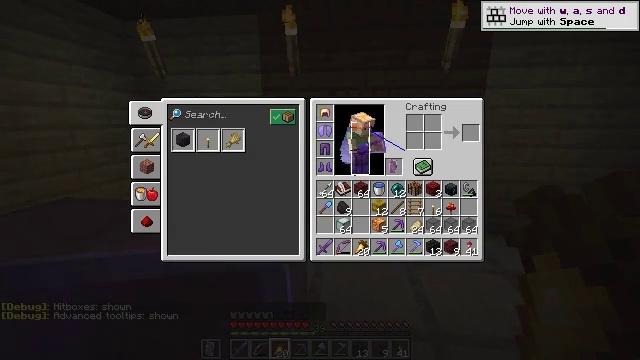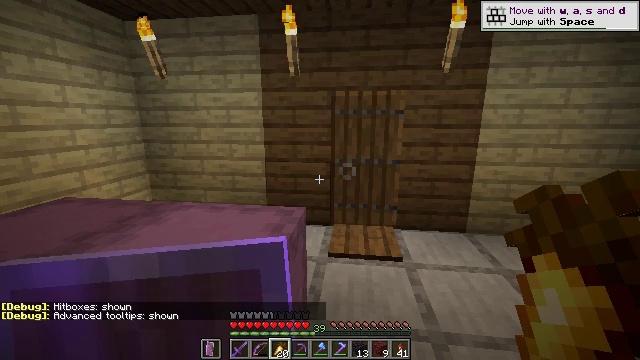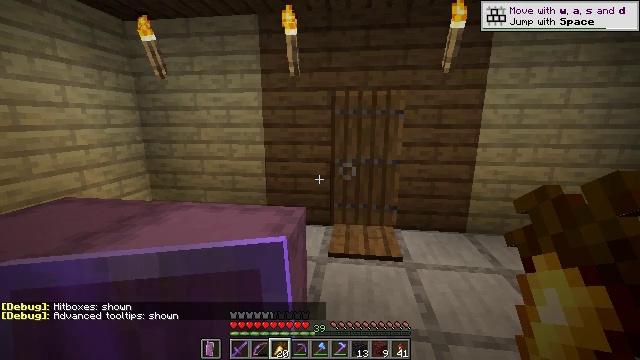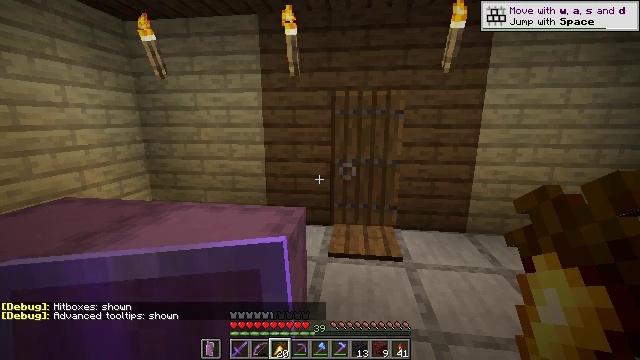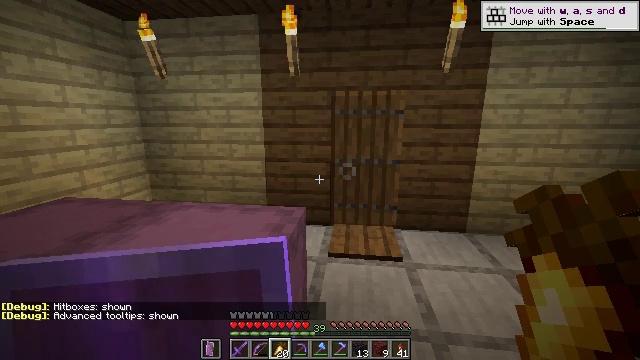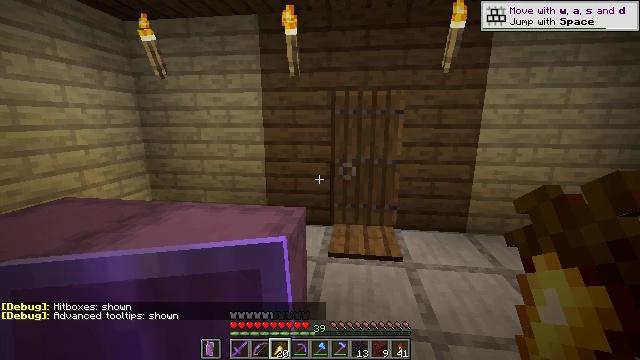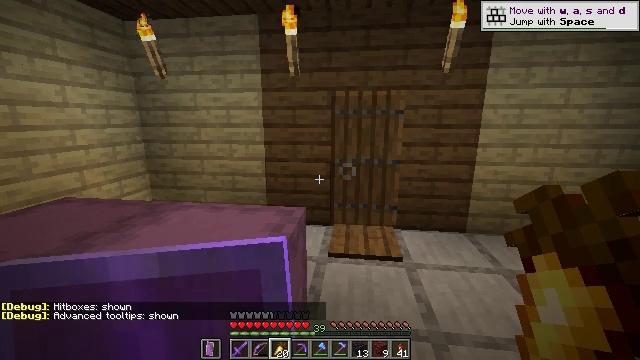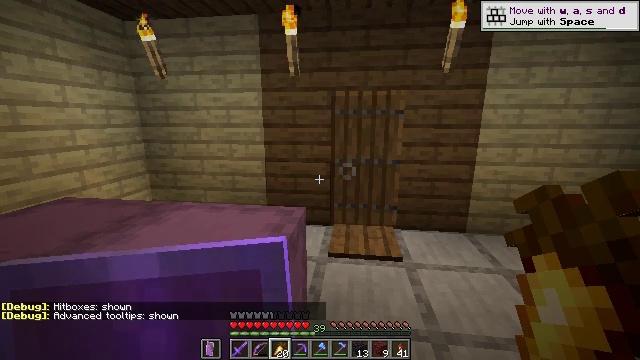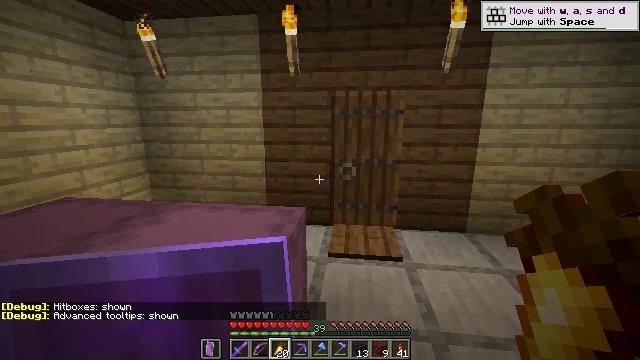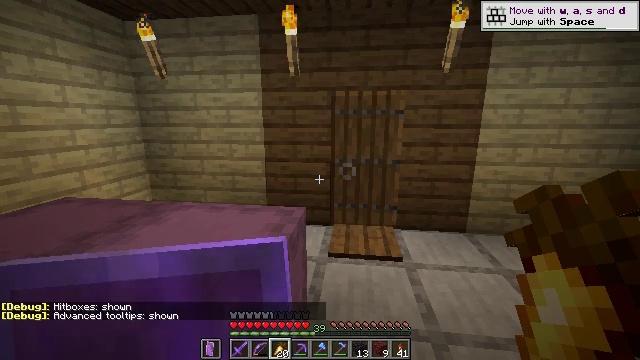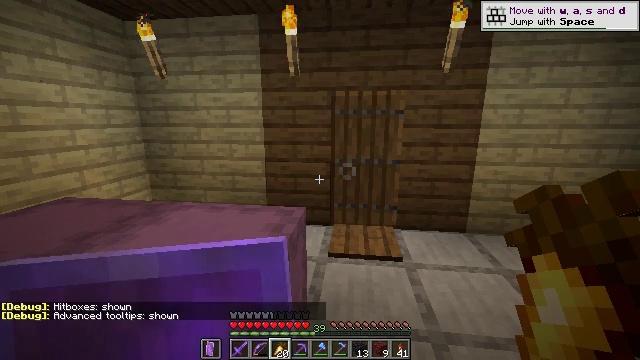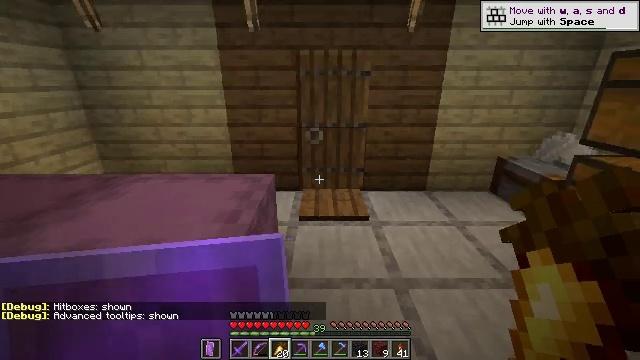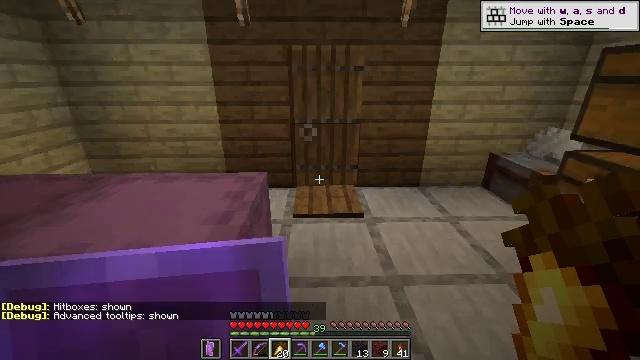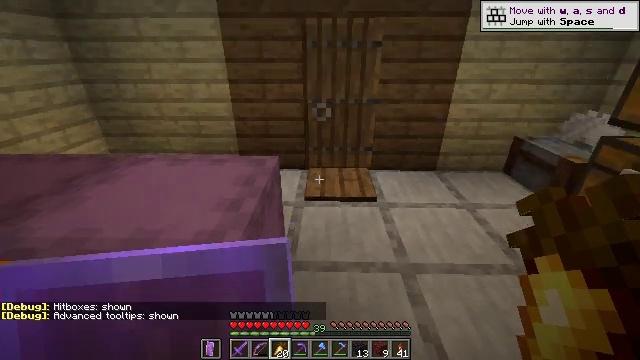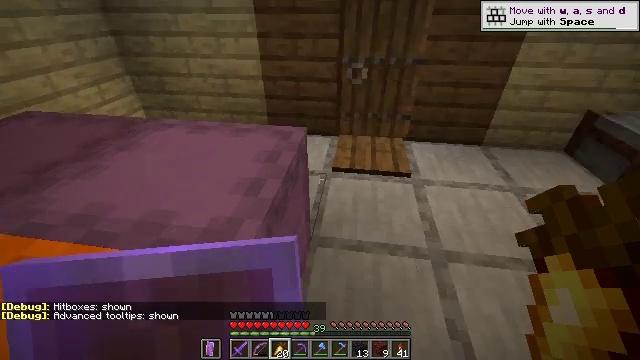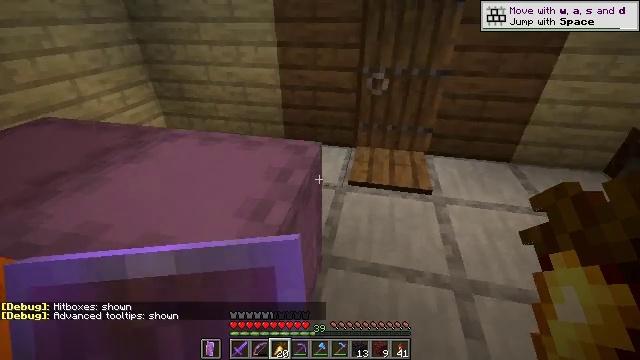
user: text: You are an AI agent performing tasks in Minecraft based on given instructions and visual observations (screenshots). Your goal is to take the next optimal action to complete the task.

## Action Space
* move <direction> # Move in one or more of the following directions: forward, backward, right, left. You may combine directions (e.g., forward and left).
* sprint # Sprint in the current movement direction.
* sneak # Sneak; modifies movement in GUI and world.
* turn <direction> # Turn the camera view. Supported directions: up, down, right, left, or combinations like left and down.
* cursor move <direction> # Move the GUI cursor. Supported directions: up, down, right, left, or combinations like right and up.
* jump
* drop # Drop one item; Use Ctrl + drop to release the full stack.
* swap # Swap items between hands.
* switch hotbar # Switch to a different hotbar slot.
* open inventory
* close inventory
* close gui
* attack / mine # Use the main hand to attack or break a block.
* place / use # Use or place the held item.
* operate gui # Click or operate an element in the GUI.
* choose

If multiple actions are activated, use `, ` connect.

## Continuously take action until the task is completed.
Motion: motion action
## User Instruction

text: Break the nether wart block with a tool.
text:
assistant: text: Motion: no_op
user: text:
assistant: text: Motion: no_op
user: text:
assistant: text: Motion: no_op
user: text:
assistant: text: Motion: no_op
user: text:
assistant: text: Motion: no_op
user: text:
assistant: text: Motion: no_op
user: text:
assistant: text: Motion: no_op
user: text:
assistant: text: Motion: no_op
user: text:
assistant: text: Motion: no_op
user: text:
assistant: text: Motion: no_op
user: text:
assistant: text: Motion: turn right and down
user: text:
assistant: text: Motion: move forward, turn right
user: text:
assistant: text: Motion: move forward, turn left and down
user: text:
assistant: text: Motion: move forward, turn left and down
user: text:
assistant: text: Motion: move forward, turn left and up
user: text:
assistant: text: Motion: move forward, turn left and down
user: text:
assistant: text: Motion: move forward, turn left and down
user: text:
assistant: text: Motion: move forward
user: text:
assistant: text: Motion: move forward, turn left
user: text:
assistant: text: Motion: move forward
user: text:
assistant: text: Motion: move forward
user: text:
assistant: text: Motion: move forward
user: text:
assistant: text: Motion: move forward
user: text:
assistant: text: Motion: move forward, turn left
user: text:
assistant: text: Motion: move forward, turn left and down
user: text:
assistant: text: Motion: move forward, turn left
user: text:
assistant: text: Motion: move forward, turn left
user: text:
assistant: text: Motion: move forward, turn left and down
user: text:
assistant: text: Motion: move forward, turn left and down
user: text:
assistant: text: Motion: no_op